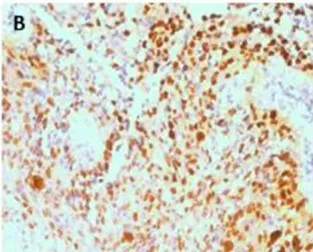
The lymphoma cells are positive for EBER(400x) (B).
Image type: pathology (immunostaining)